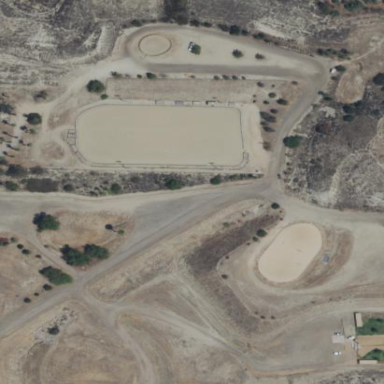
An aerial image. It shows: Sports centre dedicated to equestrian activities.